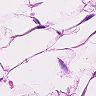
Metastatic tissue present: no